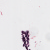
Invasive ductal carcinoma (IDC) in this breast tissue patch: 0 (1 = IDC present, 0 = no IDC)